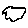
Label: cloud